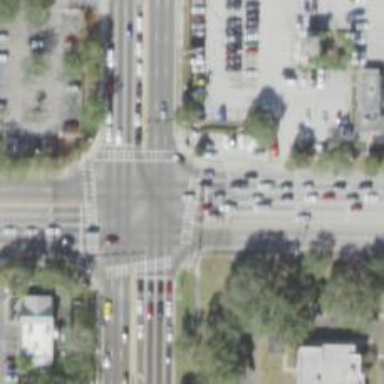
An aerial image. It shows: Marked crossing on the road.